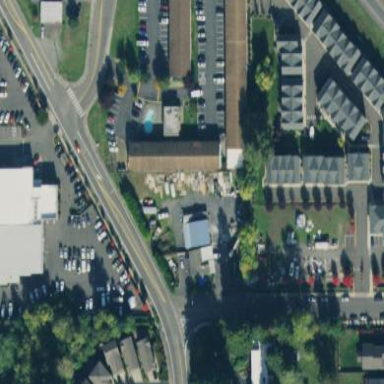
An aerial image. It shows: Commercial area with car shop.